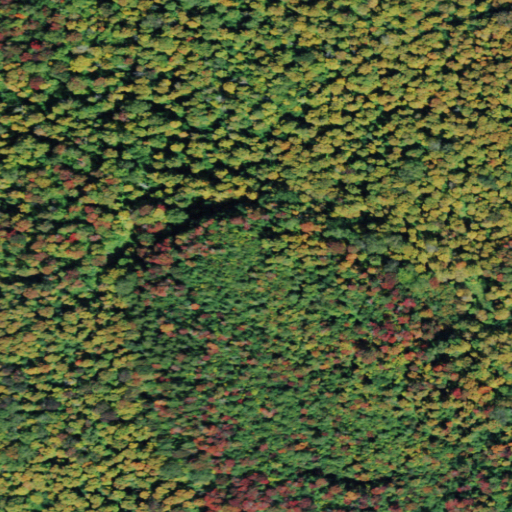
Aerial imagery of mountain in New York named Spruce Mountain containing deciduous forest and mixed forest